Question: I have recently migrated to Excel 2016 from 2010 and one of the sheets I inherited from a colleague has stopped working. I am in the process of learning VBA but would appreciate help with the run-time error that I keep getting when running the below code.
I believe it results from the way variables are declared (or seemingly not in this case). The function takes in a range which overlays a chart. It then exports the chart as a .png image. Another thing I don't understand is why it works fine in Excel 2010 but not 2016?
> Error 424 - Object Required:

<URL>:
'''
With .Pictures(1)
'''
The code:
'''
Sub createPNG(sheetName As String, rangeName As String, fileName As String)
Dim vFilePath As Variant
Dim rSelection As Range
Dim sDefaultName As String
Sheets(sheetName).Range(rangeName).Select
Set rSelection = Selection
vFilePath = "Z:\marginsOutput\Charts" & fileName & ".png"
'-- copy selected range as picture (not as bitmap)
rSelection.CopyPicture Appearance:=xlScreen, Format:=xlPicture
'--Create an empty chart, slightly larger than exact size of range copied
With Sheets(sheetName).ChartObjects.Add( _
Left:=rSelection.Left, Top:=rSelection.Top, _
Width:=rSelection.Width + 2, Height:=rSelection.Height + 2)
With .Chart
' clean up chart
.ChartArea.Format.Line.Visible = msoFalse
' paste and position picture
.Paste
With .Pictures(1)
.Left = .Left + 2
.Top = .Top + 2
End With
' export
.Export CStr(vFilePath)
End With
' remove no-longer-needed chart
.Delete
End With
End Sub
'''
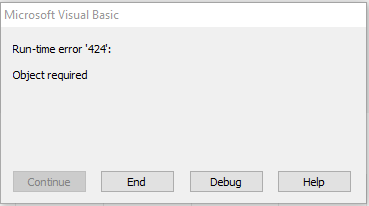
Answer: It works, if you just select the 'ChartObject' before pasting a picture into its 'Chart'.
This is one of the cases, where a '.Select' helps - otherwise see <URL>
'''
With Sheets(sheetName).ChartObjects.Add( _
Left:=rSelection.Left, Top:=rSelection.Top, _
Width:=rSelection.Width + 2, Height:=rSelection.Height + 2)
.Select
With .Chart
' ...
End With
End With
'''
... and during debugging, it is really annoying:
If you run the code step-by-step via (F8), it works without 'ChartObject.Select', but if you run it normally or via (F5) you get an error, either
Picture(1) = Error 424 (no such object)
Shapes(1) = Error -<PHONE> (number 1 not there)